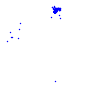
Particle: pion